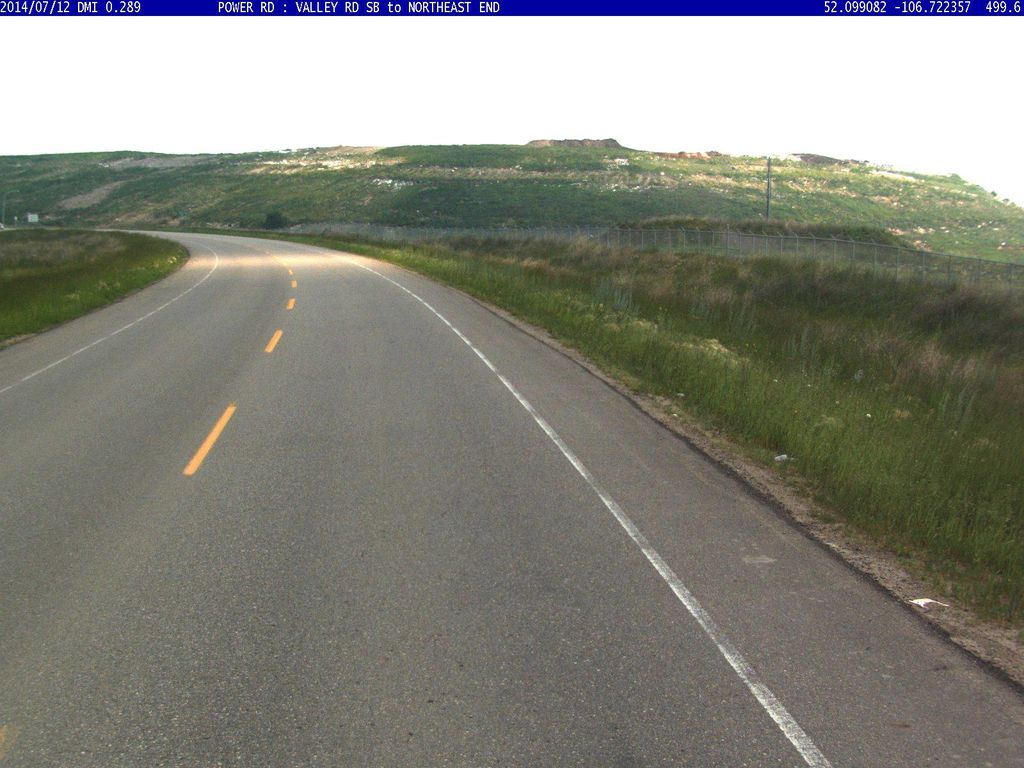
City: saskatoon